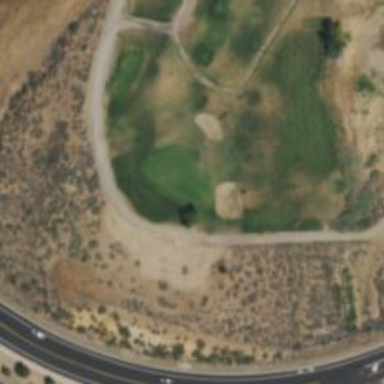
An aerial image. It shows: Golf hole.